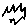
Label: zigzag